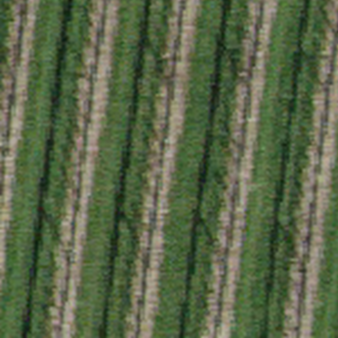
Label: other